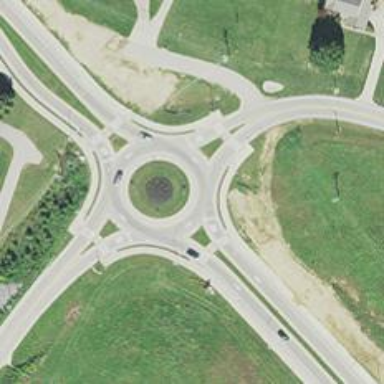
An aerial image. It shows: Secondary road leading to roundabout.